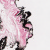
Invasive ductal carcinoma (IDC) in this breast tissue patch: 0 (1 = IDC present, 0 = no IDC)